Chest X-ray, PA view. Patient: 83 years old, sex M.
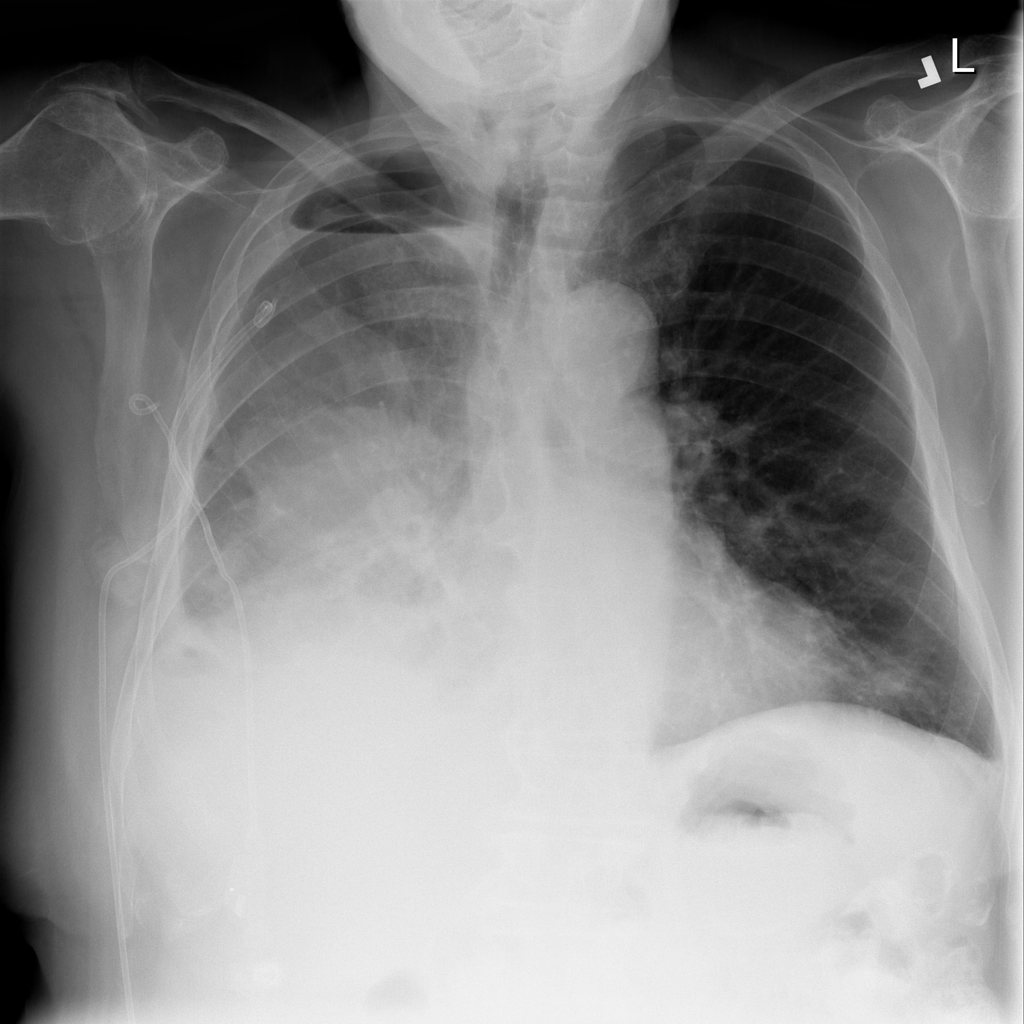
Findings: Atelectasis